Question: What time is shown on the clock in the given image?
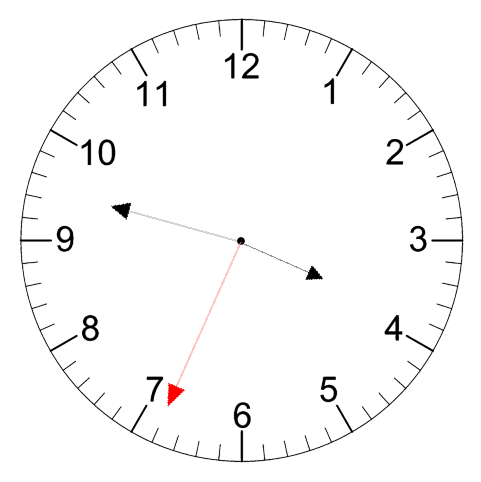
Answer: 03:47:34